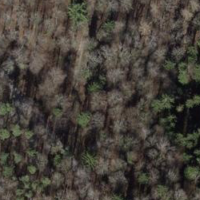
EUNIS habitat code: 41
Species observed at this site:
Campanula trachelium